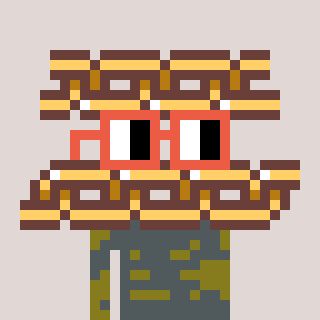
a pixel art character with square orange glasses, a chain-shaped head and a gunk-colored body on a warm background